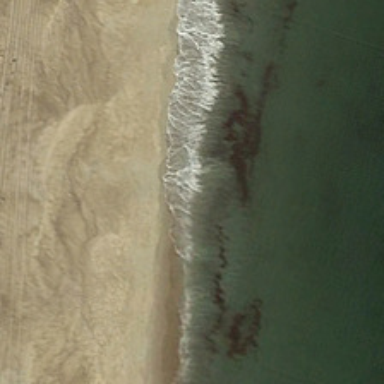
A piece of ocean is near a yellow beach .